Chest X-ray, AP view. Patient: 59 years old, sex M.
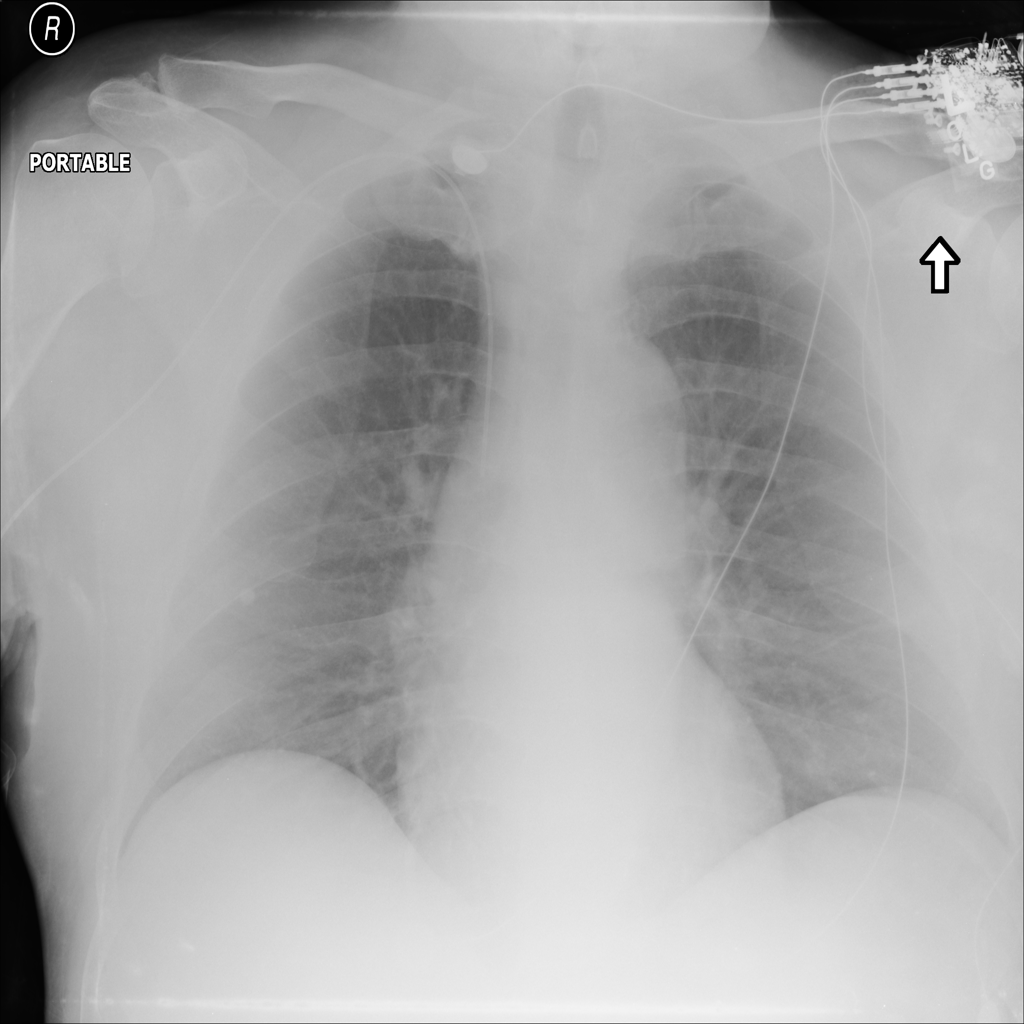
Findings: Infiltration